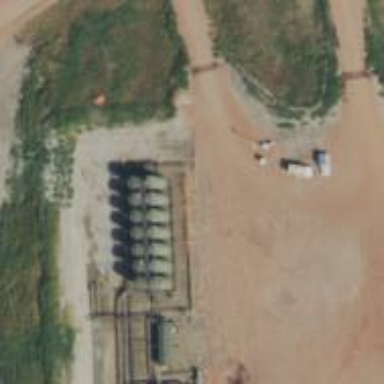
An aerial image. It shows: Storage tank with man-made structure.